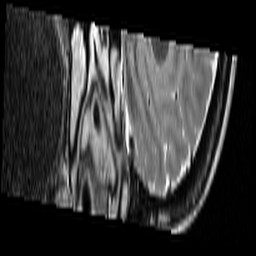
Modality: T2w
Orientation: sagittal
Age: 37
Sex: female
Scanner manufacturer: siemens
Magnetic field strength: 3 T
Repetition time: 7 s
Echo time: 0.085 s